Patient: sex M, age 78
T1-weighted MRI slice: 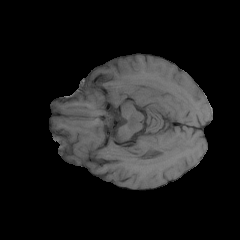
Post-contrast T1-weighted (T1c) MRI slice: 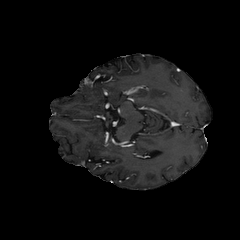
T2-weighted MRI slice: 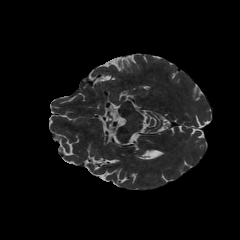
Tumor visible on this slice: no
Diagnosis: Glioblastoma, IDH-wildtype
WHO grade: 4